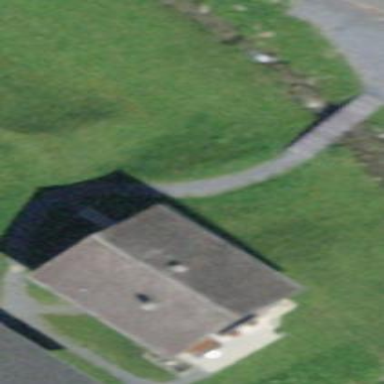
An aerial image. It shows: Simple and straightforward house.